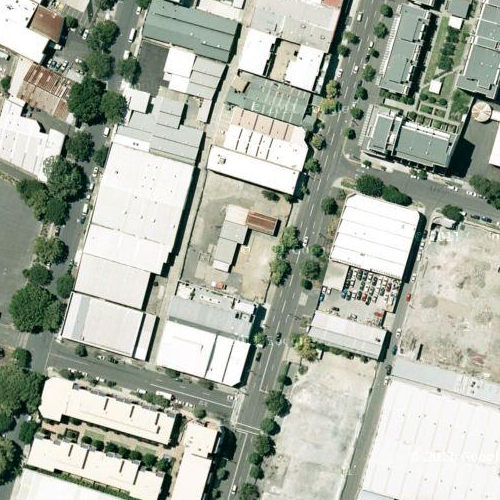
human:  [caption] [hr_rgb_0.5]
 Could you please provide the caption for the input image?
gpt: Many roads goes through the industrial area .

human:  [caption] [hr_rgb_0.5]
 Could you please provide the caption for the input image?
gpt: There are many buildings with white buildings in the industrial area .

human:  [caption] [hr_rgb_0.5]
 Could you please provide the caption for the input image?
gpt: An industrial area with many houses beside .

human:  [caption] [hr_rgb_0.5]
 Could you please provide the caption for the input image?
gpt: Many roads with plants on the roadsides go through the industrial area .

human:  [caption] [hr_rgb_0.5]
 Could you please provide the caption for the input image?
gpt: This is an industrail area with many buildings with white roofs .